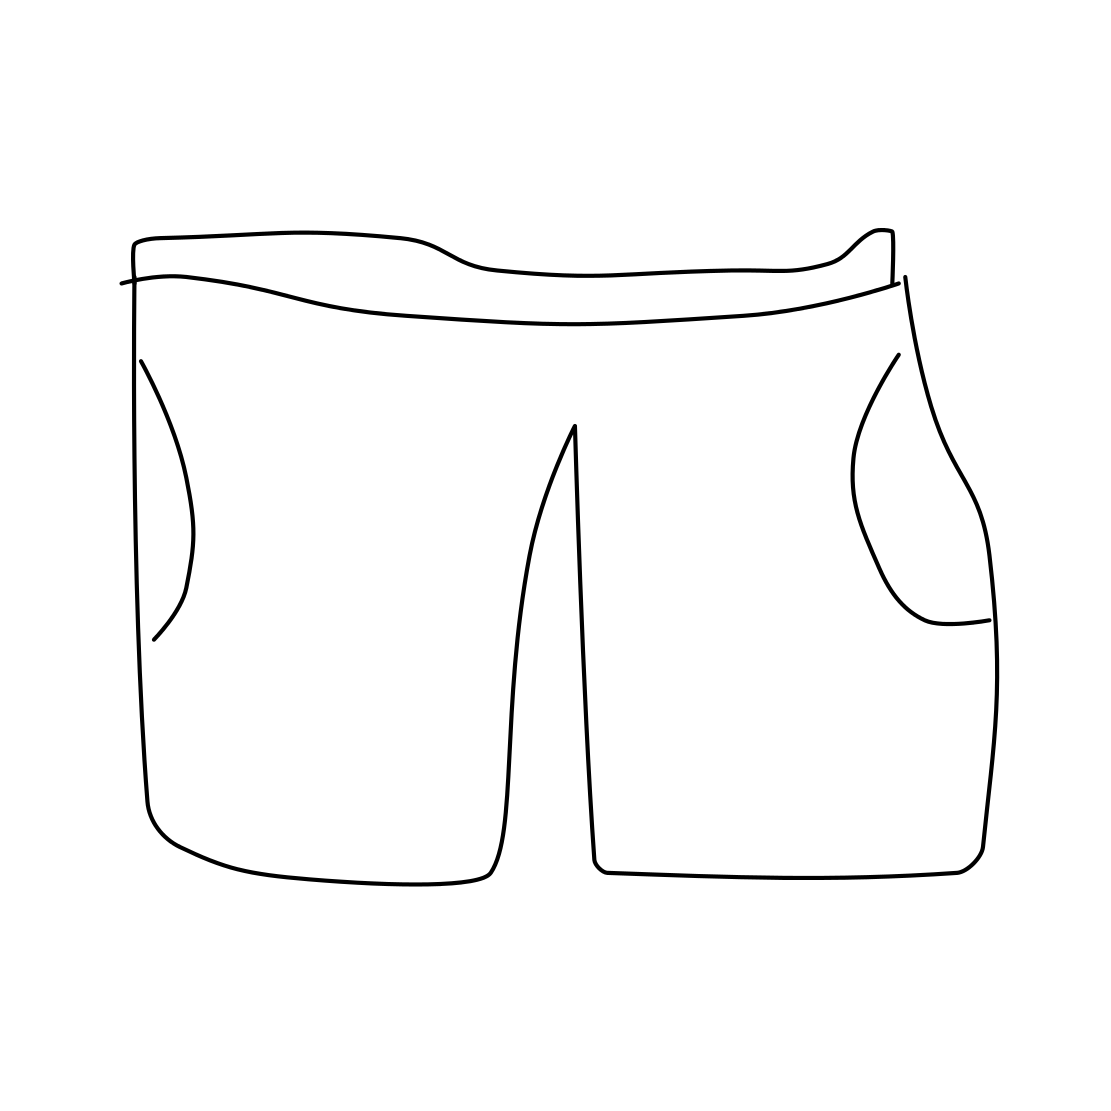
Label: trousers